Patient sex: F
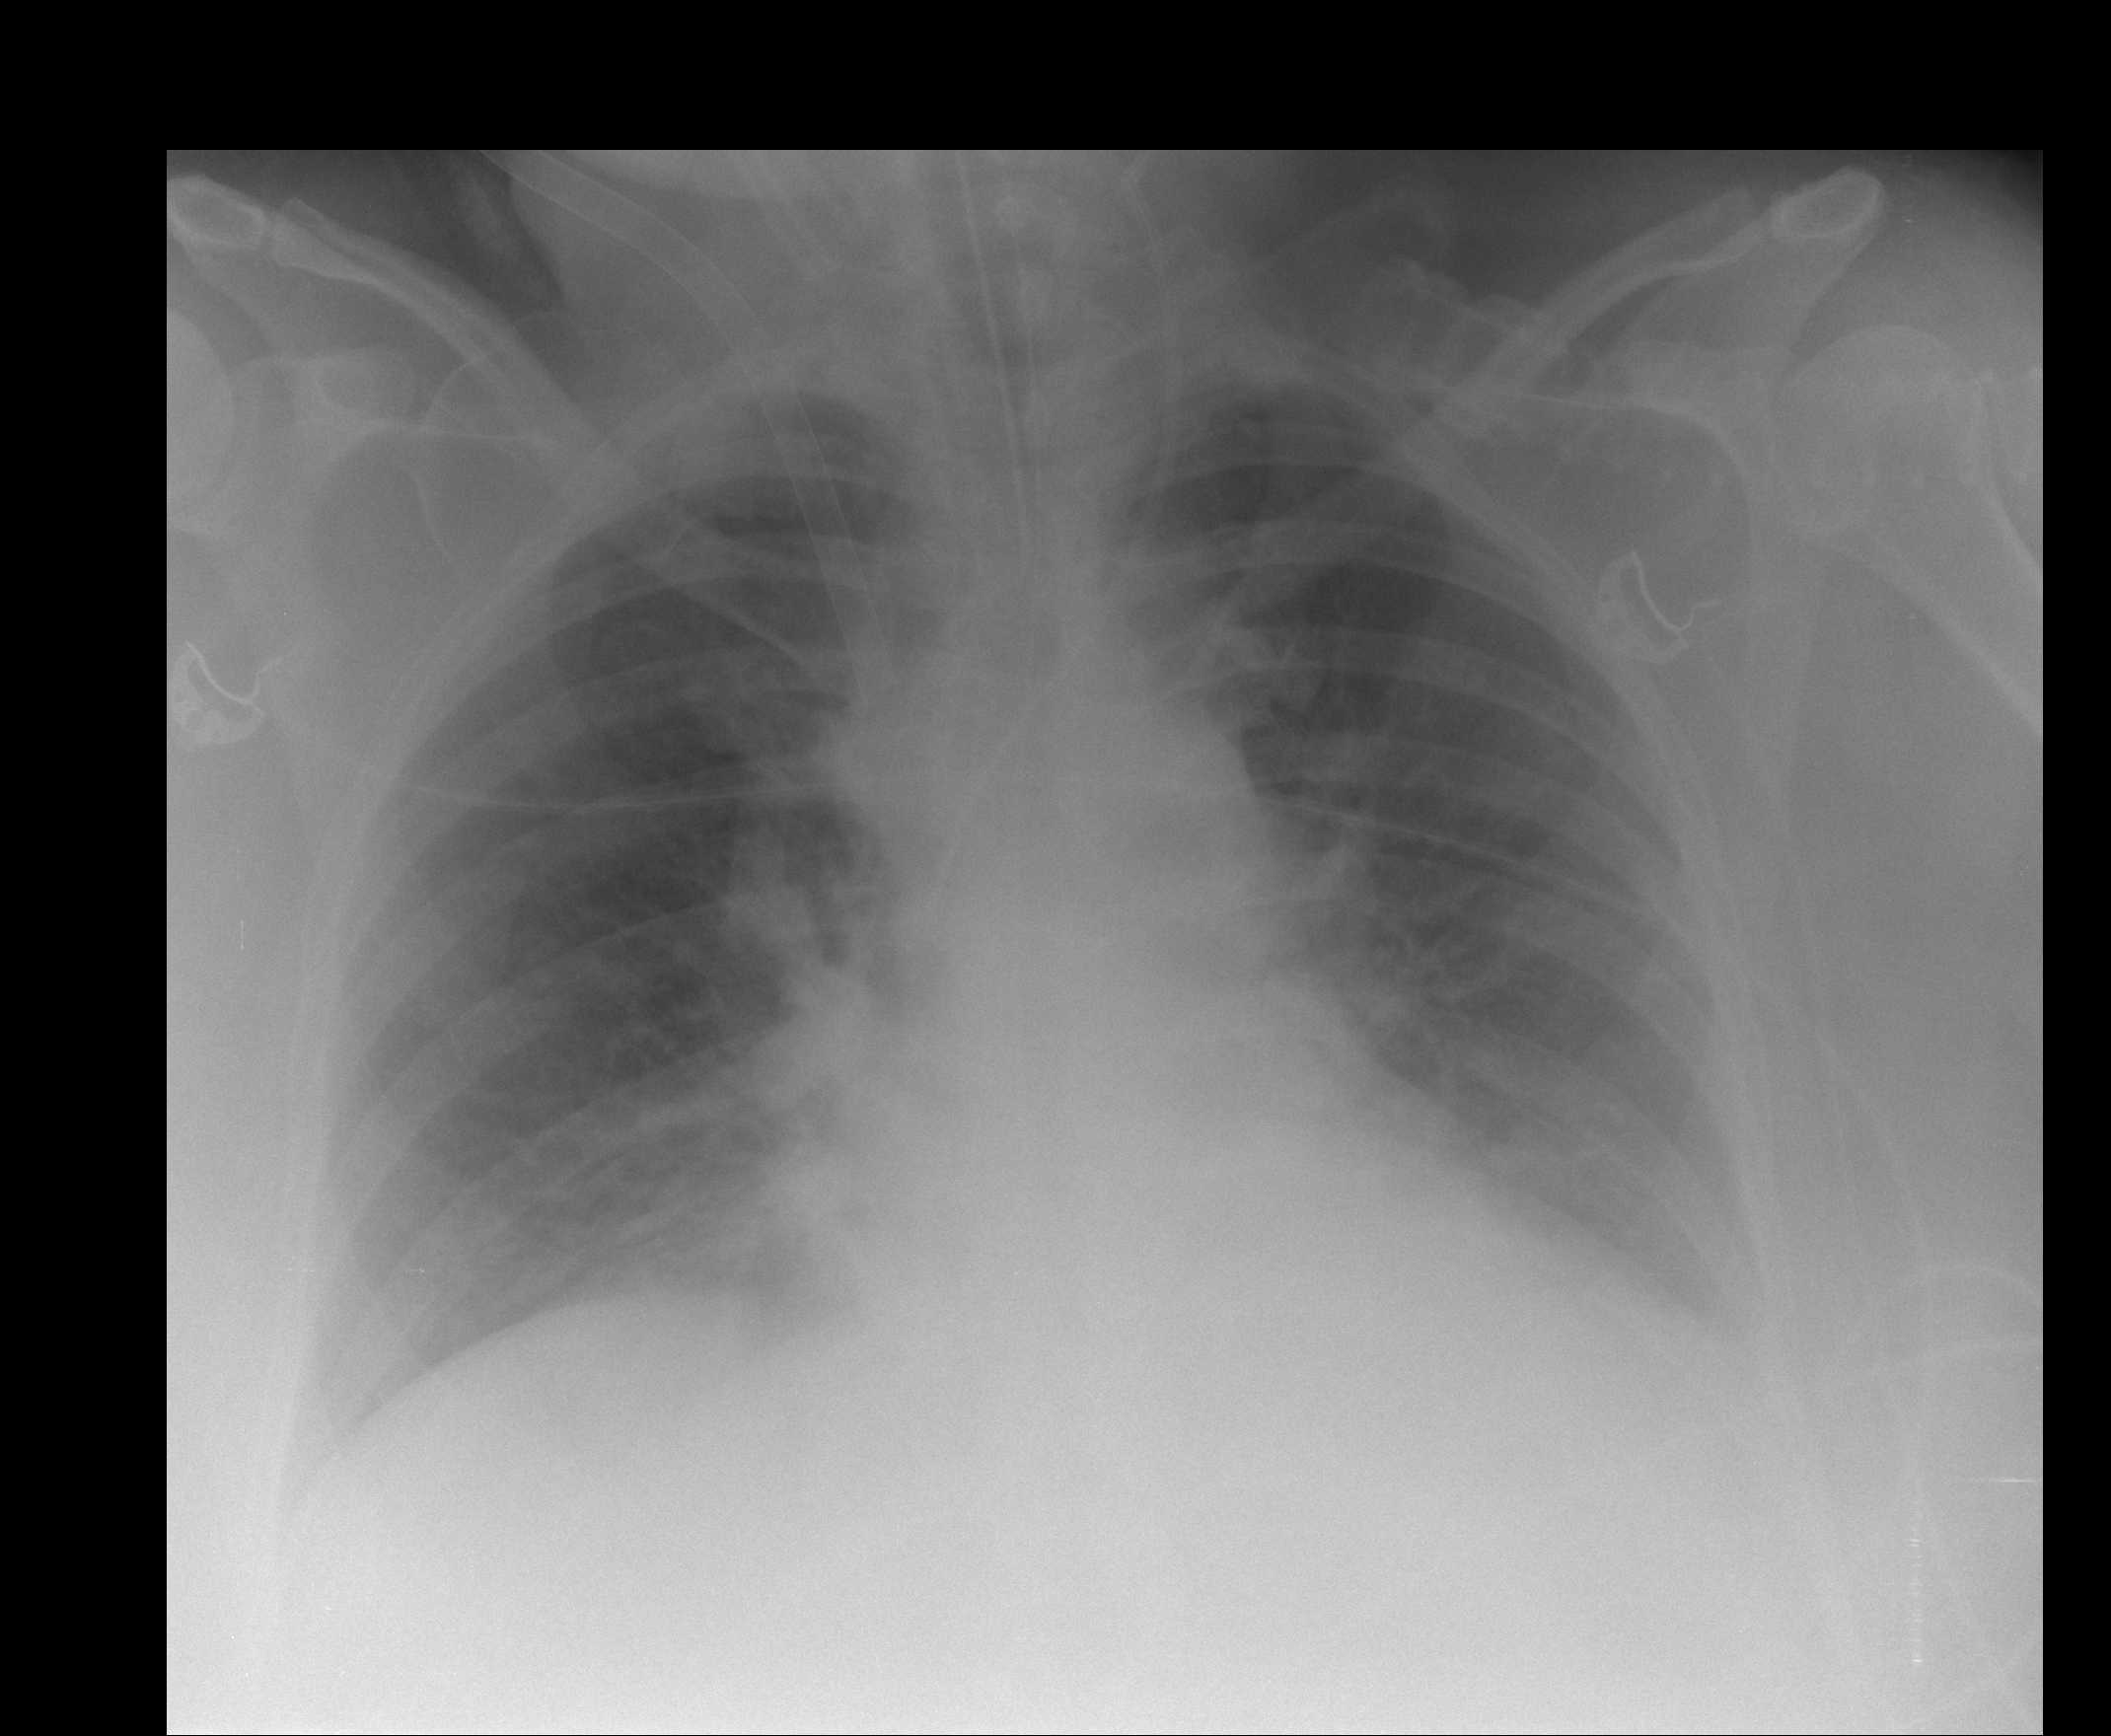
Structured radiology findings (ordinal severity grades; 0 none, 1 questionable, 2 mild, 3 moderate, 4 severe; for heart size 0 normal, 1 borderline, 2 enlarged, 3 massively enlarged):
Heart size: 2
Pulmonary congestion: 2
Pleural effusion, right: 2
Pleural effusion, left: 2
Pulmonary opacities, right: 2
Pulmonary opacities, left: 2
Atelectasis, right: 2
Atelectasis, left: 2